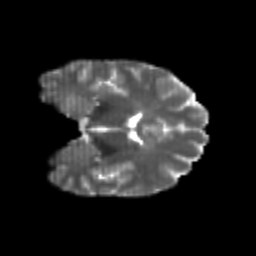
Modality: T2w
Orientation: coronal
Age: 25
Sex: male
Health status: healthy
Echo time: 0.074 s